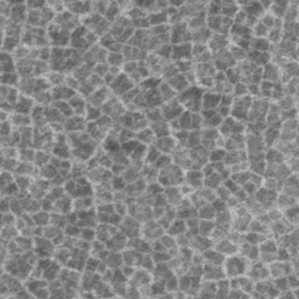
Label: frost